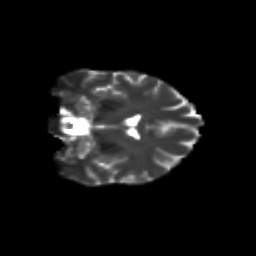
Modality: T2w
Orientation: coronal
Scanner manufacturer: siemens
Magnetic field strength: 3 T
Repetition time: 9.2 s
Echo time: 0.084 s